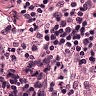
Metastatic tissue present: no